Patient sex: F
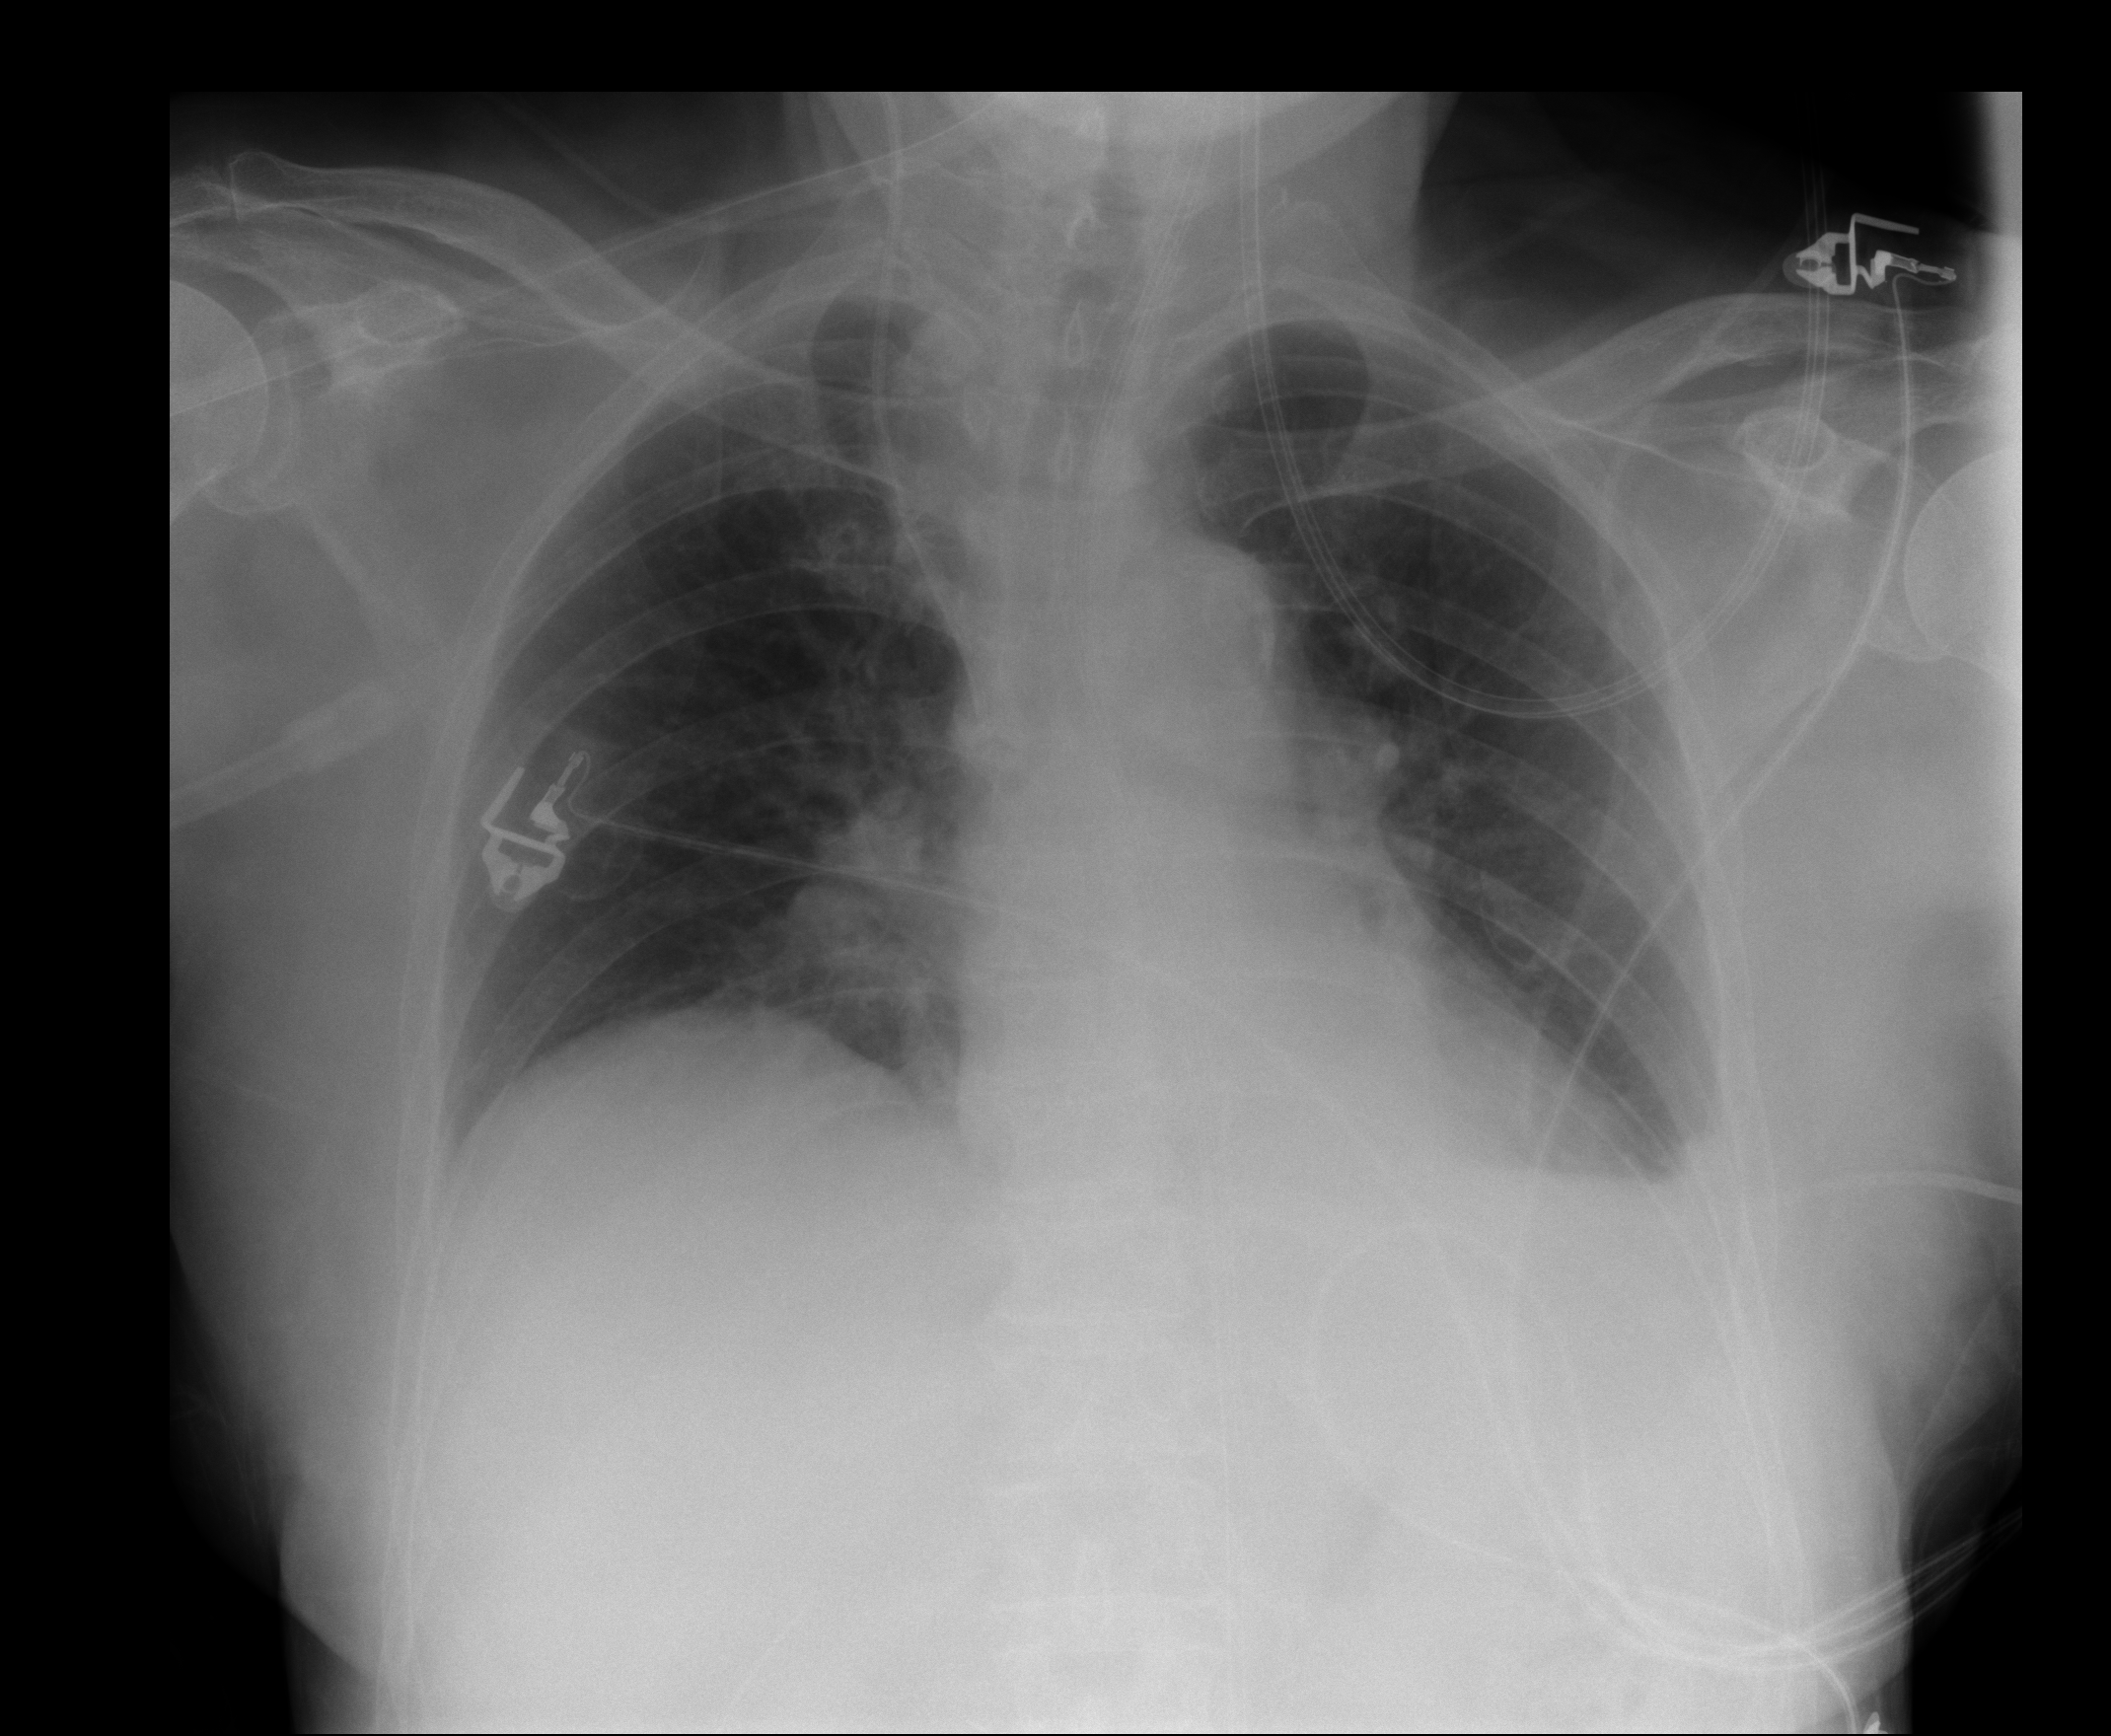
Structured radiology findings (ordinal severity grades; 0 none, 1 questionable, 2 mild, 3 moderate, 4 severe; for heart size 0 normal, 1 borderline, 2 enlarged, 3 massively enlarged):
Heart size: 0
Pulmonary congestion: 2
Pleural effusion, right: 0
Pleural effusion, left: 1
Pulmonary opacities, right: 0
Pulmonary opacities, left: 0
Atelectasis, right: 0
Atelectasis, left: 2